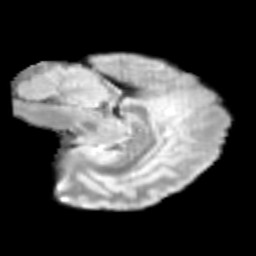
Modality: T2w
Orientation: sagittal
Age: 11
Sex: male
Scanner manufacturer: siemens
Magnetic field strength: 3 T
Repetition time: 3.8 s
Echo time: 0.07 s